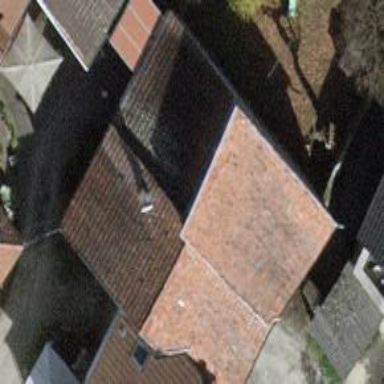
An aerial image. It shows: Gabled house with roof tiles.